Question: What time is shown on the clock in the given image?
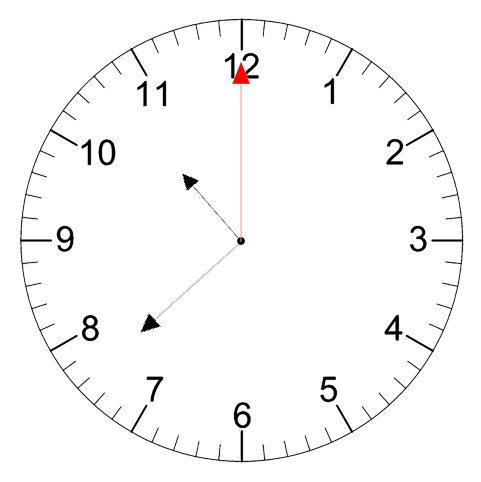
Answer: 10:38:00